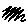
Label: zigzag